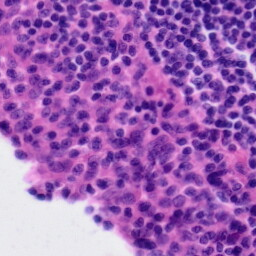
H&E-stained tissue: Tonsil